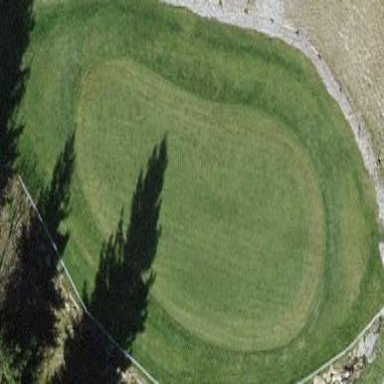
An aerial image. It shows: Green golf area with grass land use.